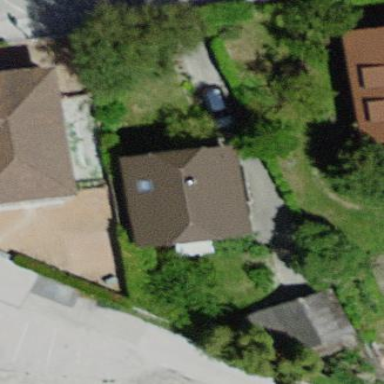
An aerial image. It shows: Detached building.